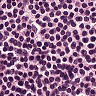
Metastatic tissue present: no